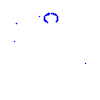
Particle: kaon